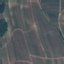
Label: PermanentCrop